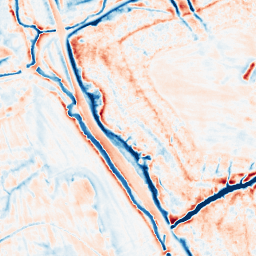
Category: edge_preserving
Decomposition family: anisotropic_diffusion
Decomposition parameters: iterations: 50
kappa: 30
gamma: 0.15
Upsampling method: bilinear
Upsampling parameters: scale: 2
Upsampling scale: 2